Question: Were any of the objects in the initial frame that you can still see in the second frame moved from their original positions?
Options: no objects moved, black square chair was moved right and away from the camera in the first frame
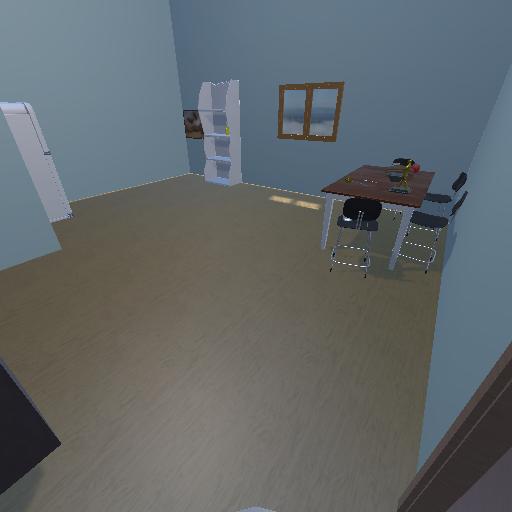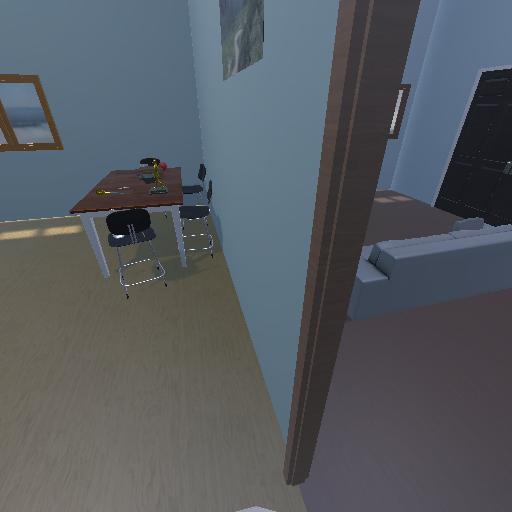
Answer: no objects moved